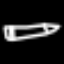
Label: pencil